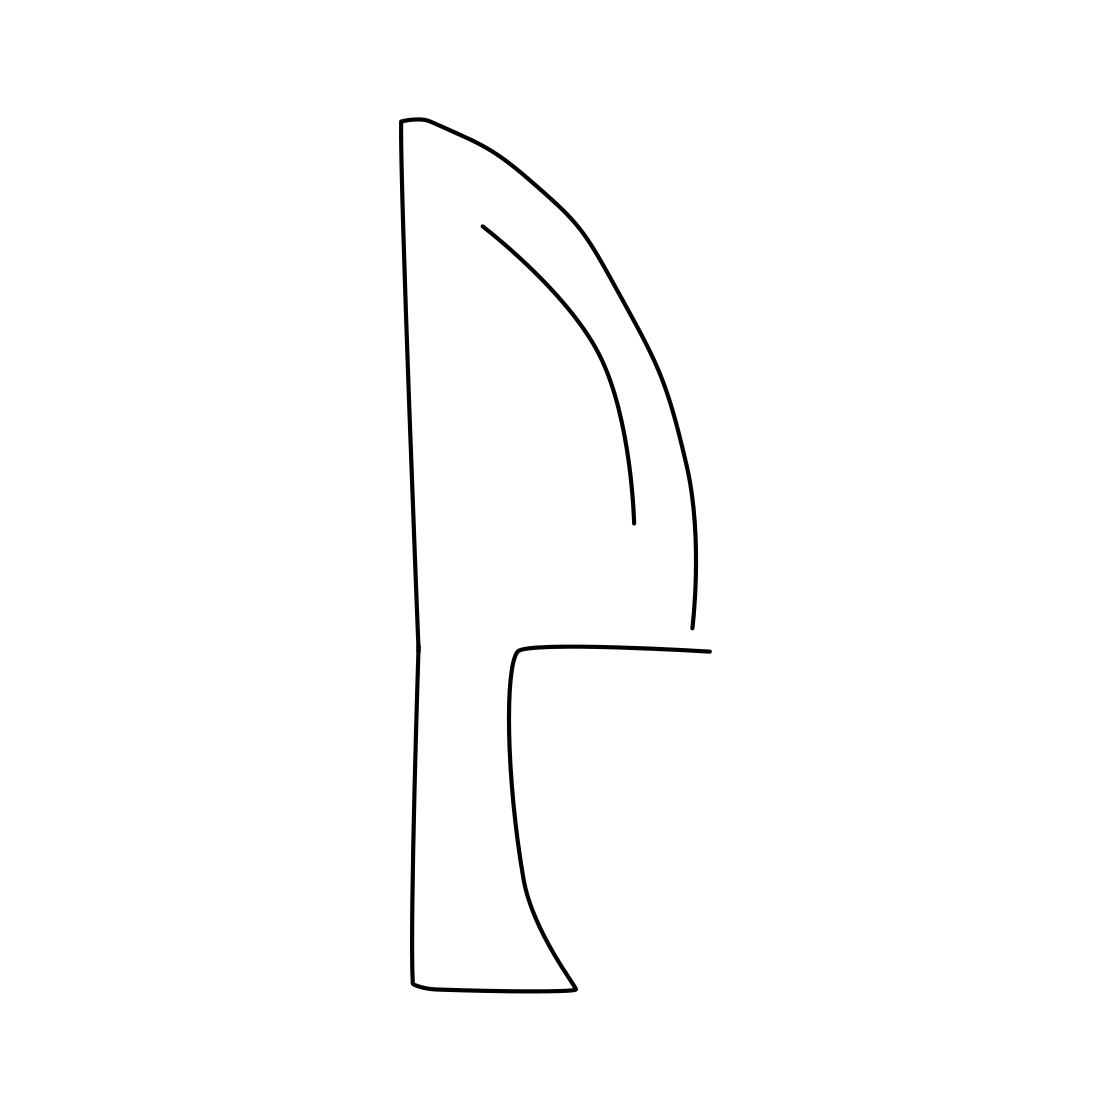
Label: knife